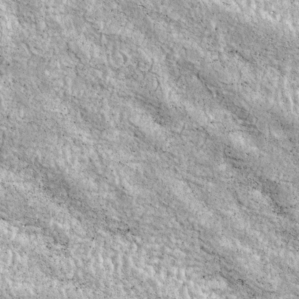
Label: non_frost